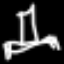
Label: chair